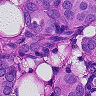
Metastatic tissue present: yes